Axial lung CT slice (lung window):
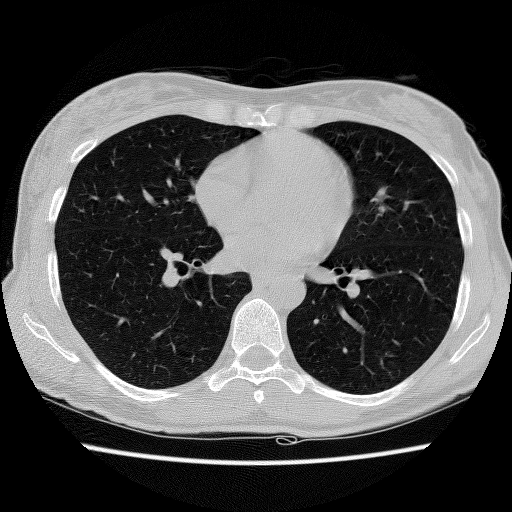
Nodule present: no